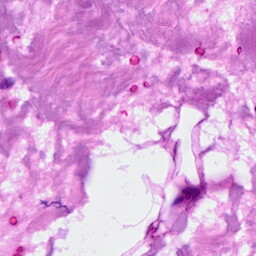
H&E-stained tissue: Breast